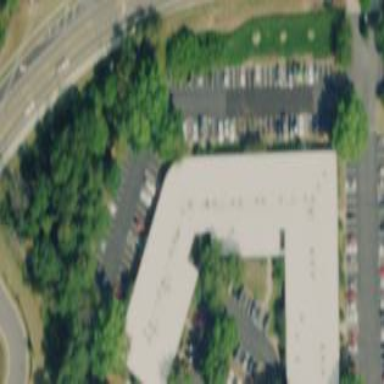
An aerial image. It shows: Commercial building.